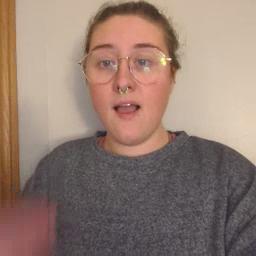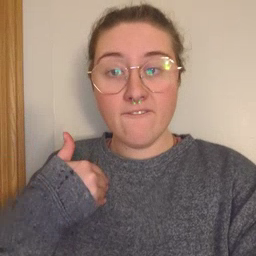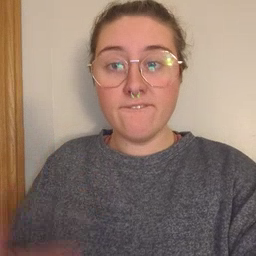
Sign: have